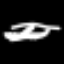
Label: airplane